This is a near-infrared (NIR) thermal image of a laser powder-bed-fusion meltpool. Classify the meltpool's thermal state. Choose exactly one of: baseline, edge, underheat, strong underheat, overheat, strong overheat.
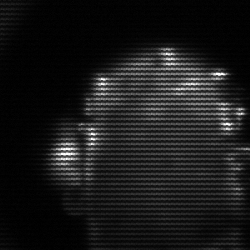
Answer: baseline